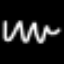
Label: squiggle